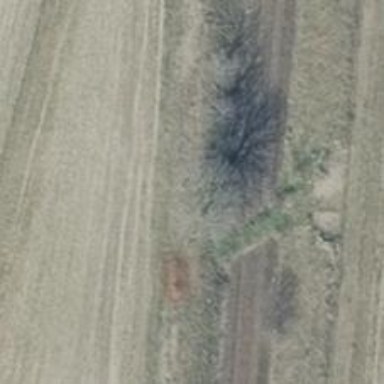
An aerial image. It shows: Deciduous broadleaved tree.